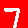
Digit: 7